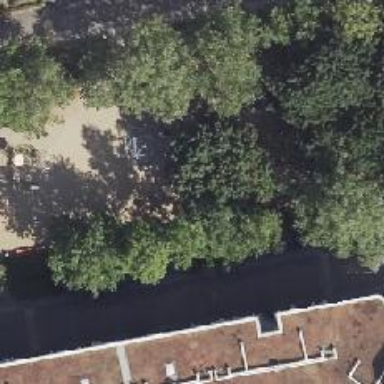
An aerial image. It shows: Playground featuring spring board.